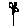
Label: flower